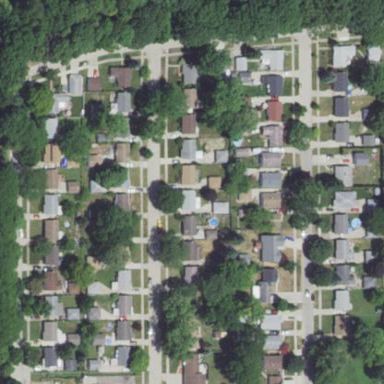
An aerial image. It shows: Residential area consisting of single-family homes.